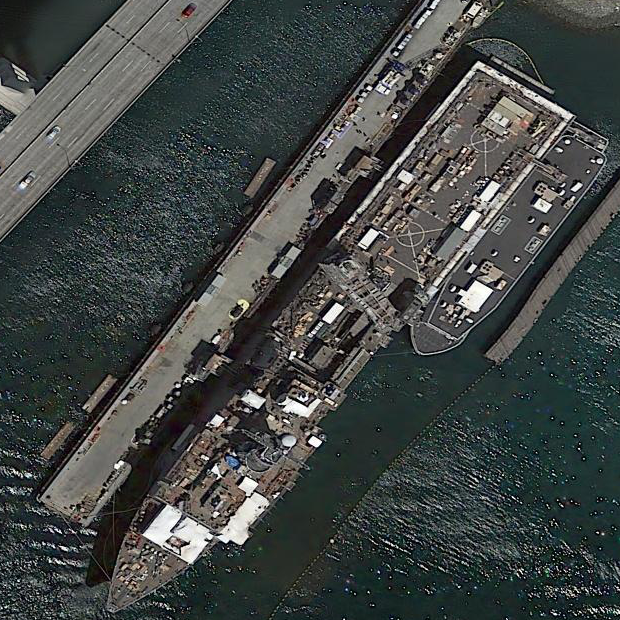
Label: combat